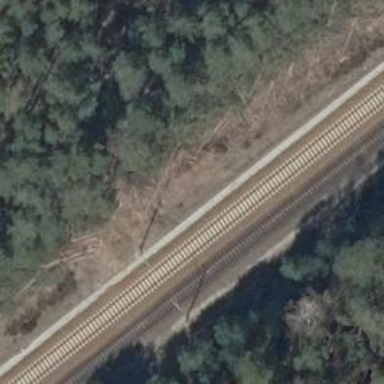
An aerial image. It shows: Track road with grade3 tracktype.